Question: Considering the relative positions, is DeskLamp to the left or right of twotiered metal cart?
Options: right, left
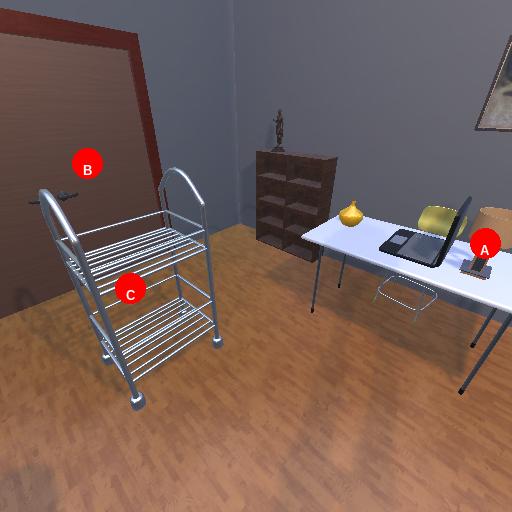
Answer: right